Field crop: maize
Growth stage: 2
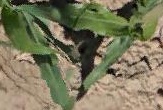
Species: maize